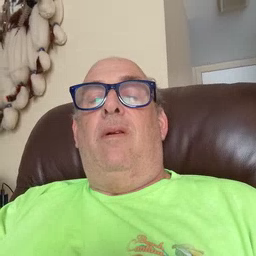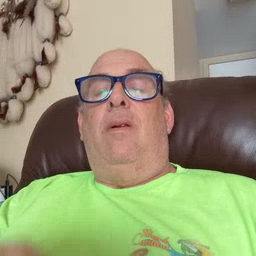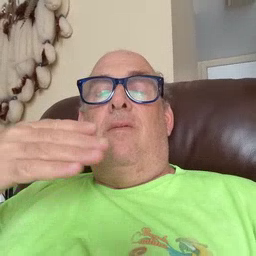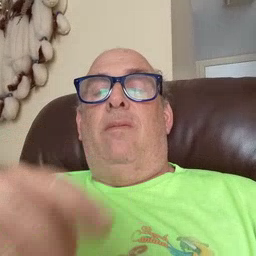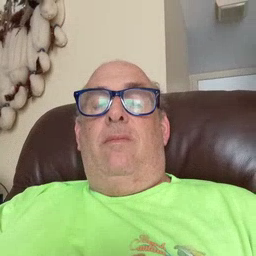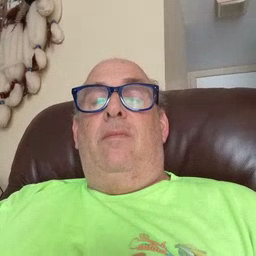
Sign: fish